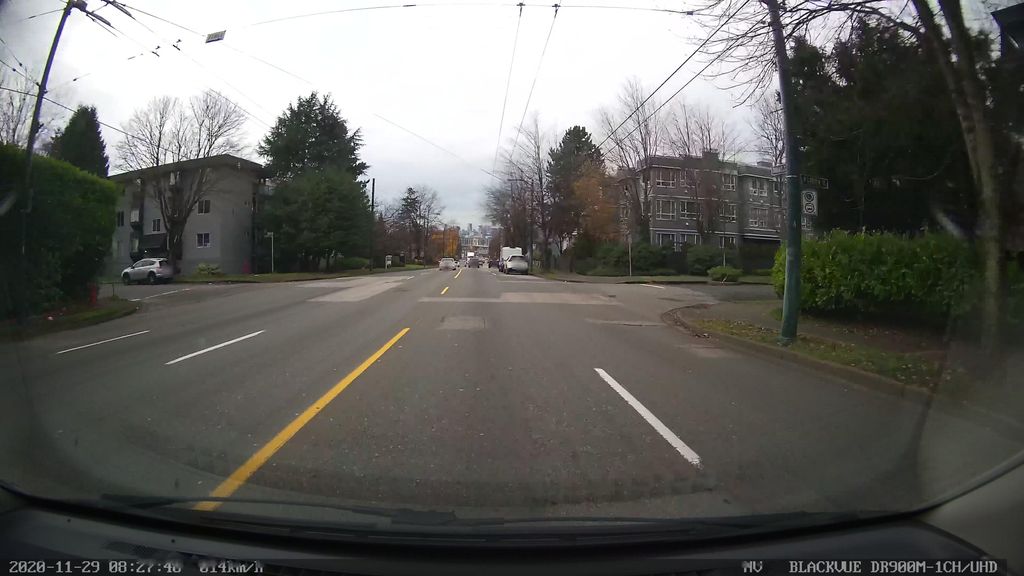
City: vancouver